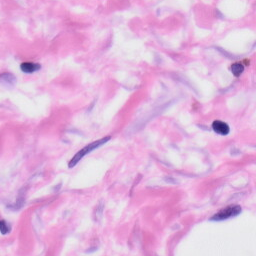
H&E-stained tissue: Skin